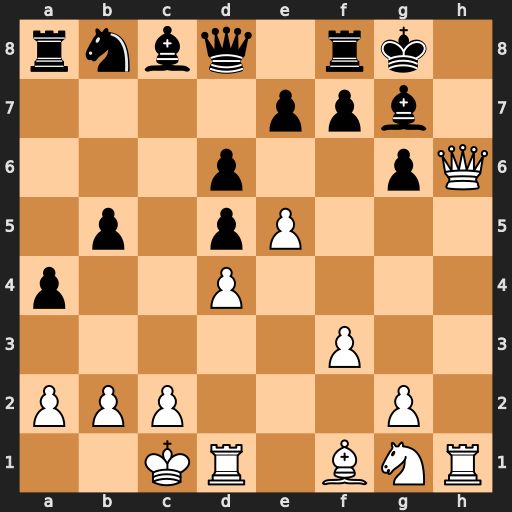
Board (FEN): rnbq1rk1/4ppb1/3p2pQ/1p1pP3/p2P4/5P2/PPP3P1/2KR1BNR
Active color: w
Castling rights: -
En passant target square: -
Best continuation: Qh7#